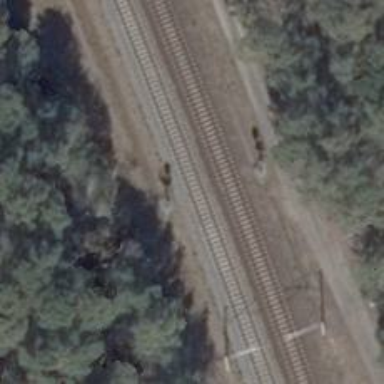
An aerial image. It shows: Light signal at railway crossing.